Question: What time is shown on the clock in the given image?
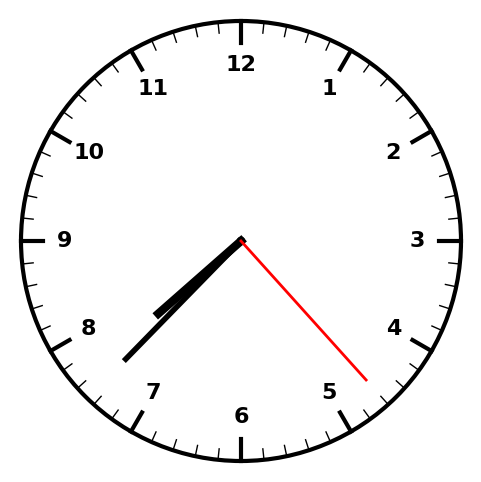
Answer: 07:37:23